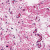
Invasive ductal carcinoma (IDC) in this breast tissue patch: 0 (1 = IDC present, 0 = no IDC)